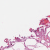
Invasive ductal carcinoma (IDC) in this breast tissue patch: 0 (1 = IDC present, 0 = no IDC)